五年级 · 立体几何学
至少要 (

方体的表面积是 ( )平方厘米，体积是( )立方厘米。
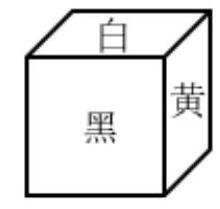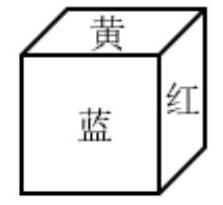
答案: 解$82400 \quad 8000$

【分析】正方体的体积 $=$ 边长 $\times$ 边长 $\times$ 边长, 解答此类题目要采用假设法, 假设小正方体的棱长是 1 厘米, 体积是 1 立方厘米, 然后根据要拼成的稍大的正方体的体积, 进而即可求出需要小正方体的个
数。然后可知拼成的稍大的正方体棱长至少是 2 厘米, 则体积为 $2 \times 2 \times 2=8$ 立方厘米; 最后用拼成的正方体的体积 $\div$ 小正方体的体积, 即可求出需要的小正方体的个数, $8 \div 1=8$ (个)。所以说, 本题答案至少要 8 个小正方体才能拼成一个大正方体。如果小正方体的棱长是 10 厘米, 则大正方体的棱长为 $10 \times 2=20$ 厘米, 根据正方体的表面积公式: $\mathrm{S}=6 a^{2}$ 和正方体的体积公式: $\mathrm{V}=a^{3}$, 代入棱长的数据即可求出大正方体的表面积和体积。

【详解】根据分析得, 如图 口至少需要 8 个小正方体才能拼成一个大正方体。 $10 \times 2=20$ (厘米)

$20 \times 20 \times 6=2400$ (平方厘米)

$20 \times 20 \times 20=8000$ （立方厘米）

即大正方体的表面积是 2400 平方厘米，体积是 8000 立方厘米。

【点睛】本题考查了用若干个小正方体拼成大正方体的规律以及正方体的表面积、体积的计算方法。